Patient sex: M
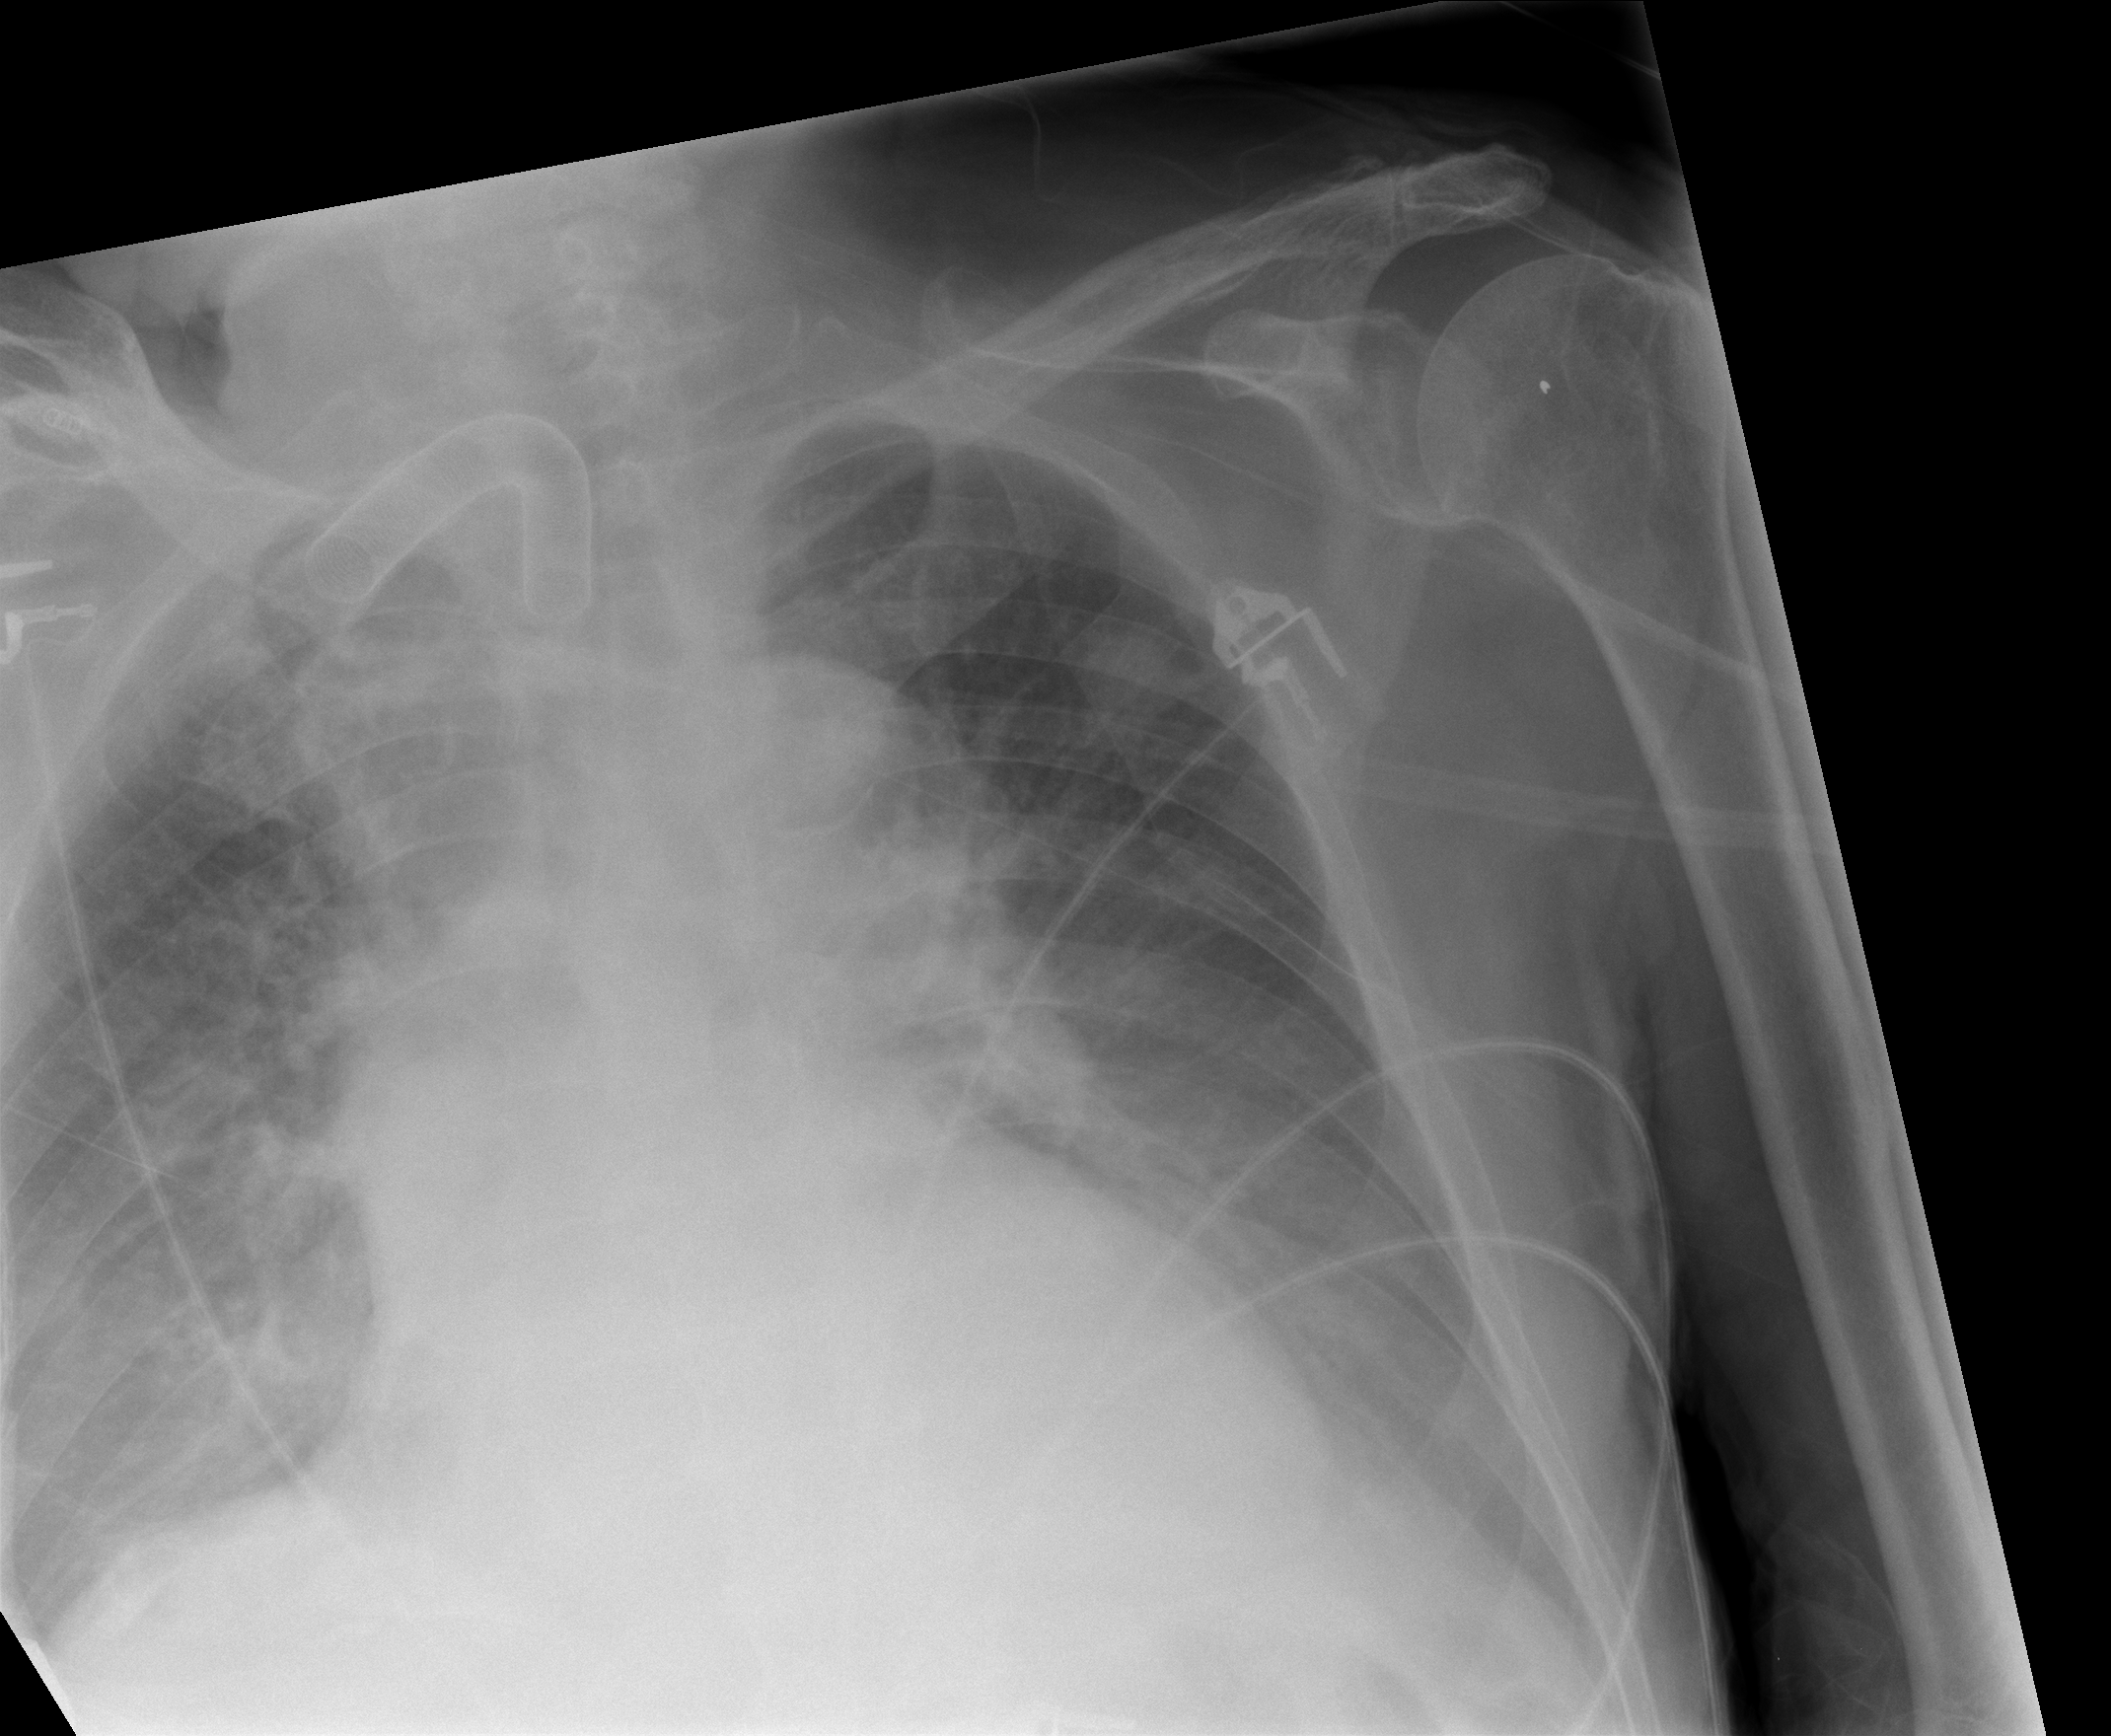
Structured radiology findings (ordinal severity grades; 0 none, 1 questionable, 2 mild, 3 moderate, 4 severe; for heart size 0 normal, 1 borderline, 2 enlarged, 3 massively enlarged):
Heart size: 0
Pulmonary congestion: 0
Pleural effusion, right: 2
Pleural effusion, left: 3
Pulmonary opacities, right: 0
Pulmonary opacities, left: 0
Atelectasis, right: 2
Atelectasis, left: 2